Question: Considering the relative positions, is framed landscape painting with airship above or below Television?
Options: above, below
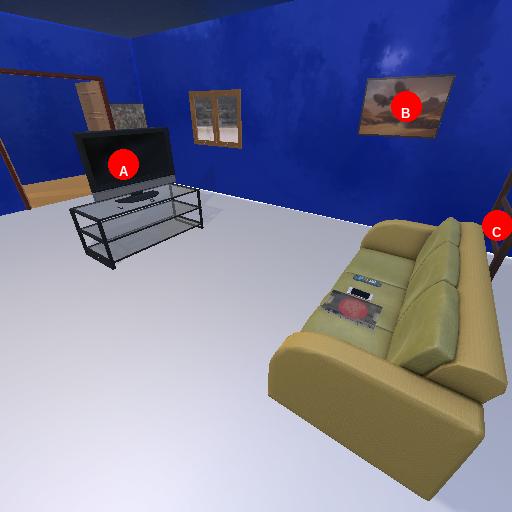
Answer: above